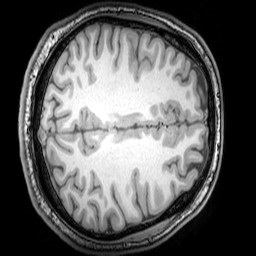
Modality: T1w
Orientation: axial
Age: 24
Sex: male
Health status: healthy
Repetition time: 0.081 s
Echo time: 0.037 s